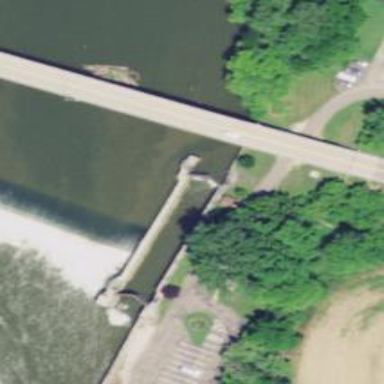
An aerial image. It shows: Lock gate on waterway.